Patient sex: M
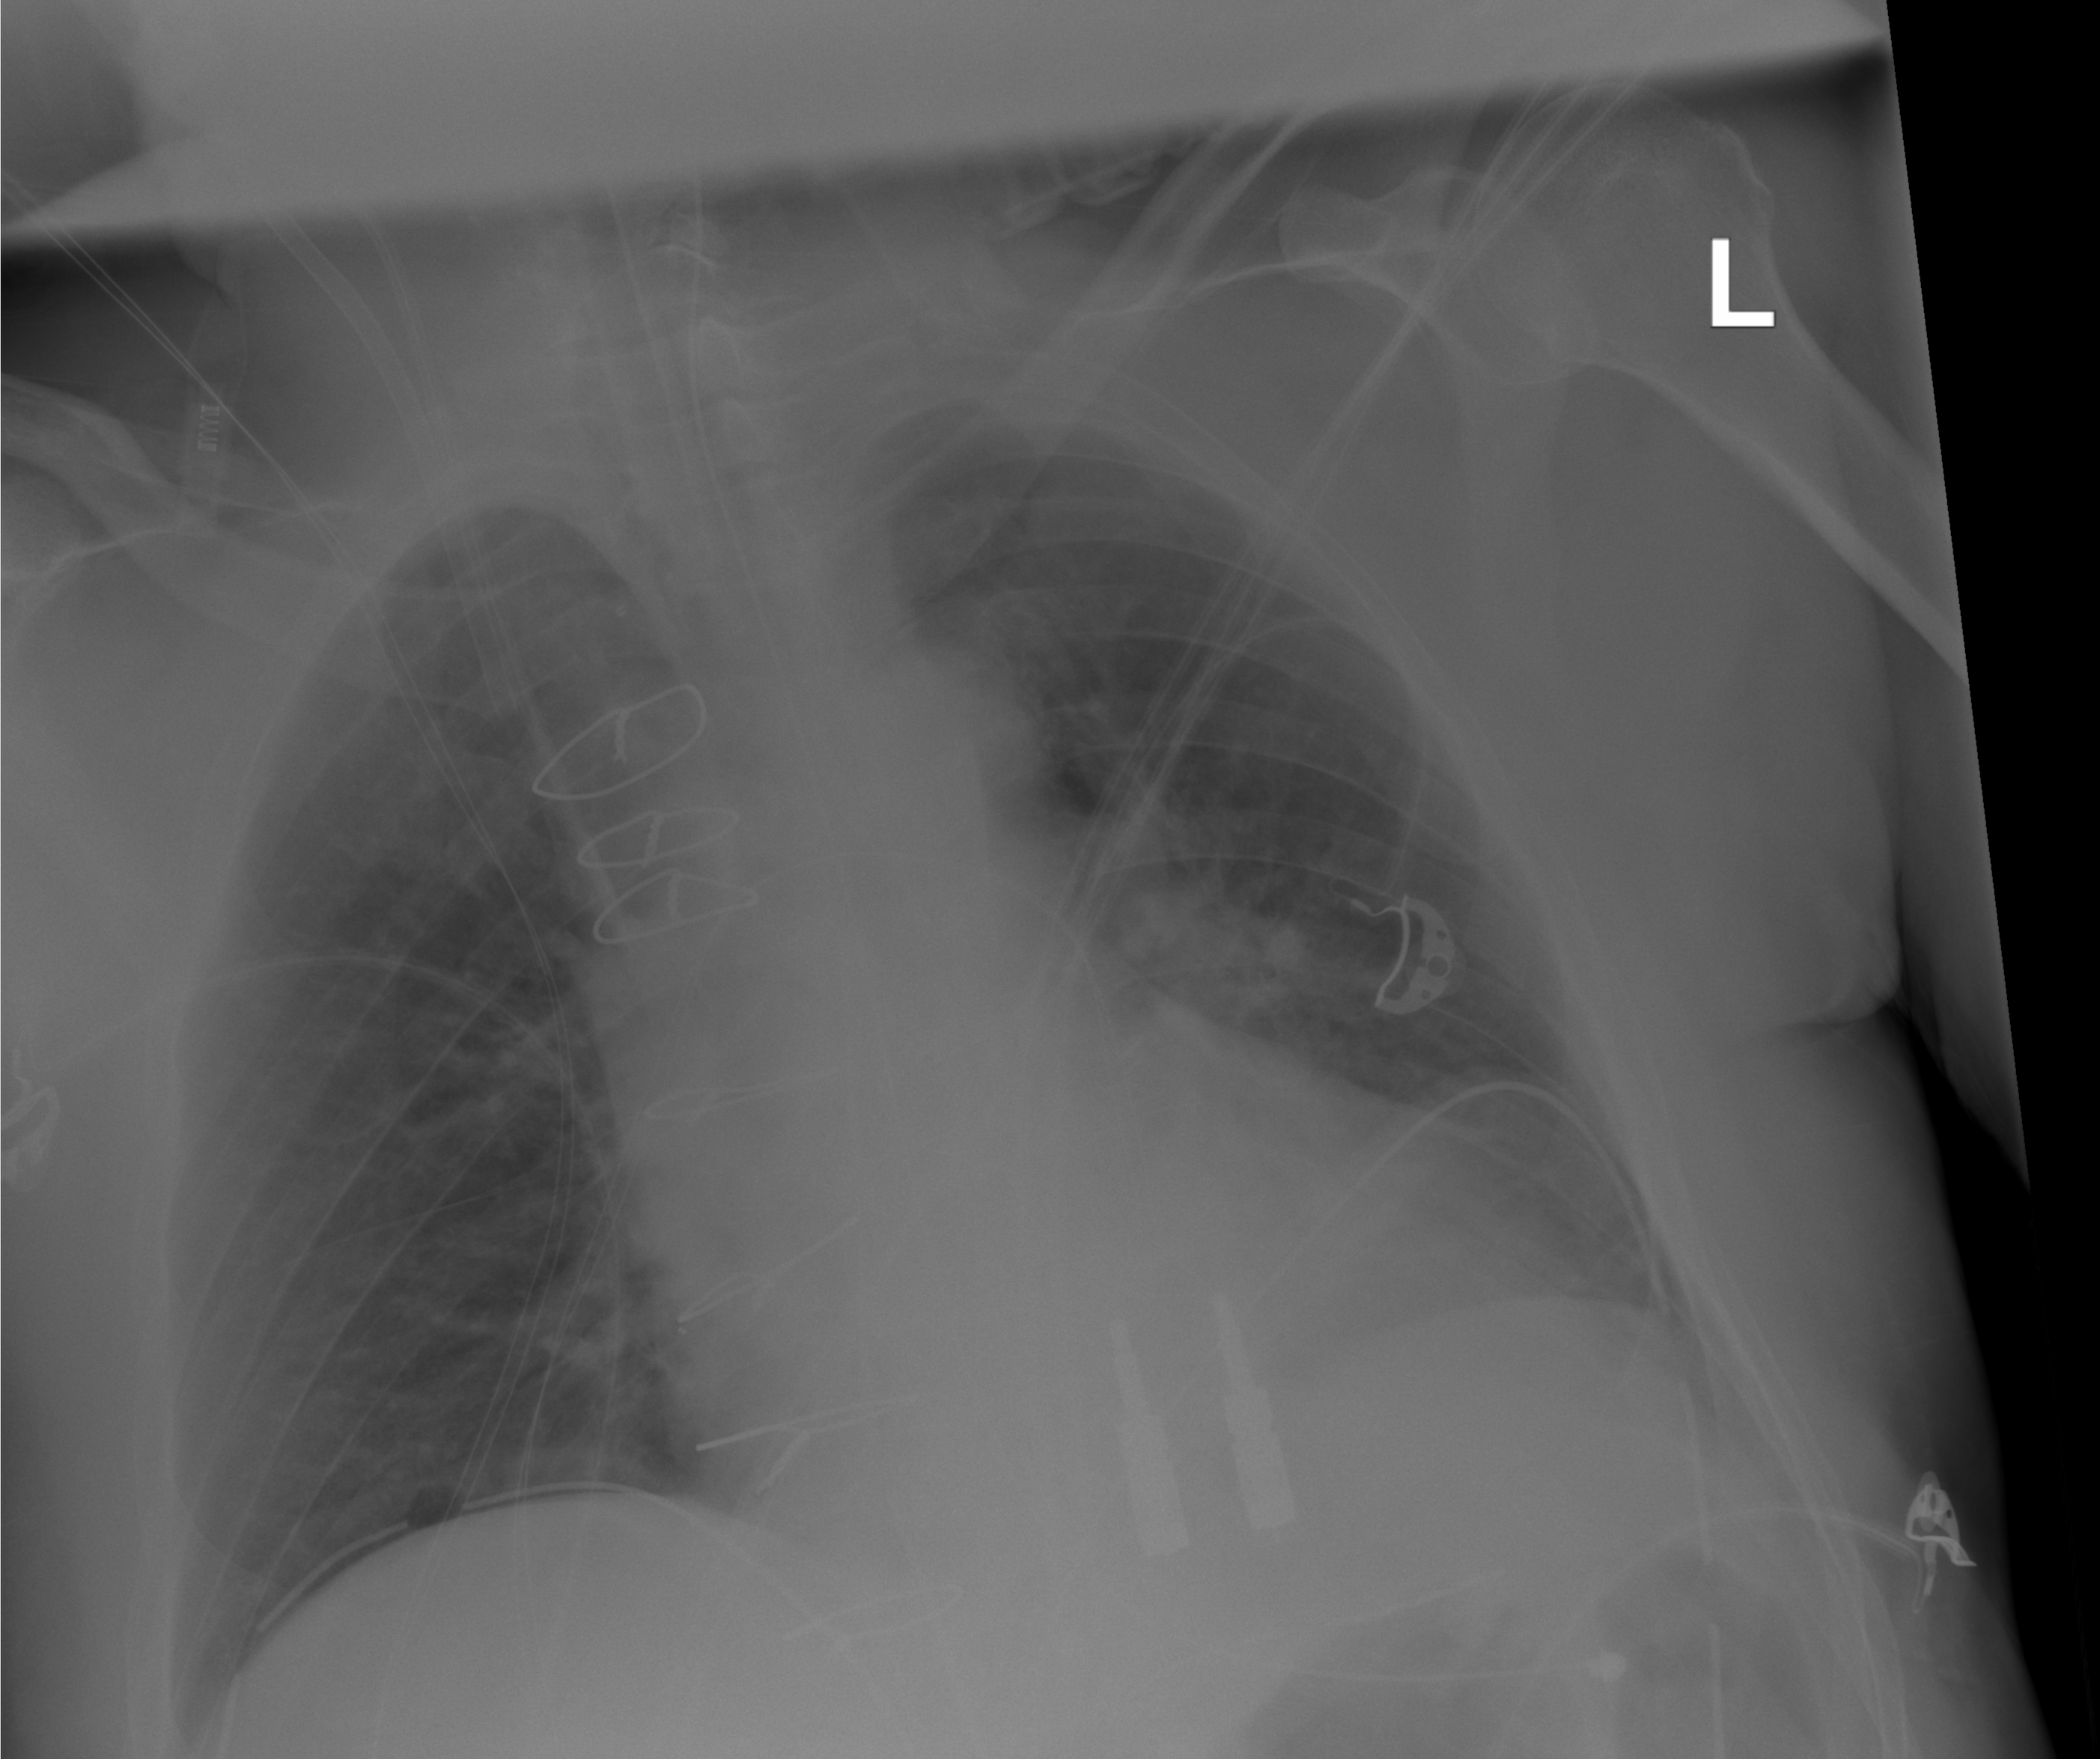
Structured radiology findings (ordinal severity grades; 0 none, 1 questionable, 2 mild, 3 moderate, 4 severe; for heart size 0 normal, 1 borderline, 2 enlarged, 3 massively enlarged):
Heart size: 2
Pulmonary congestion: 3
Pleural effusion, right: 2
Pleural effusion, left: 2
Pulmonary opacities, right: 2
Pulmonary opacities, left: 2
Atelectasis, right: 3
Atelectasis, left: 3